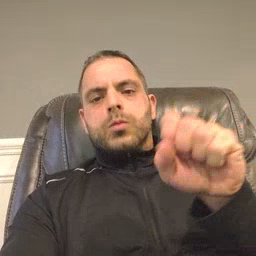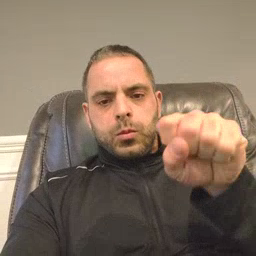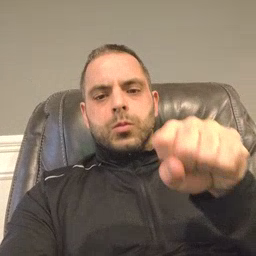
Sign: yes